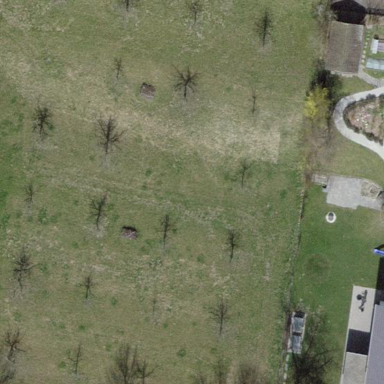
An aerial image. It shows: Orchard.